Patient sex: M
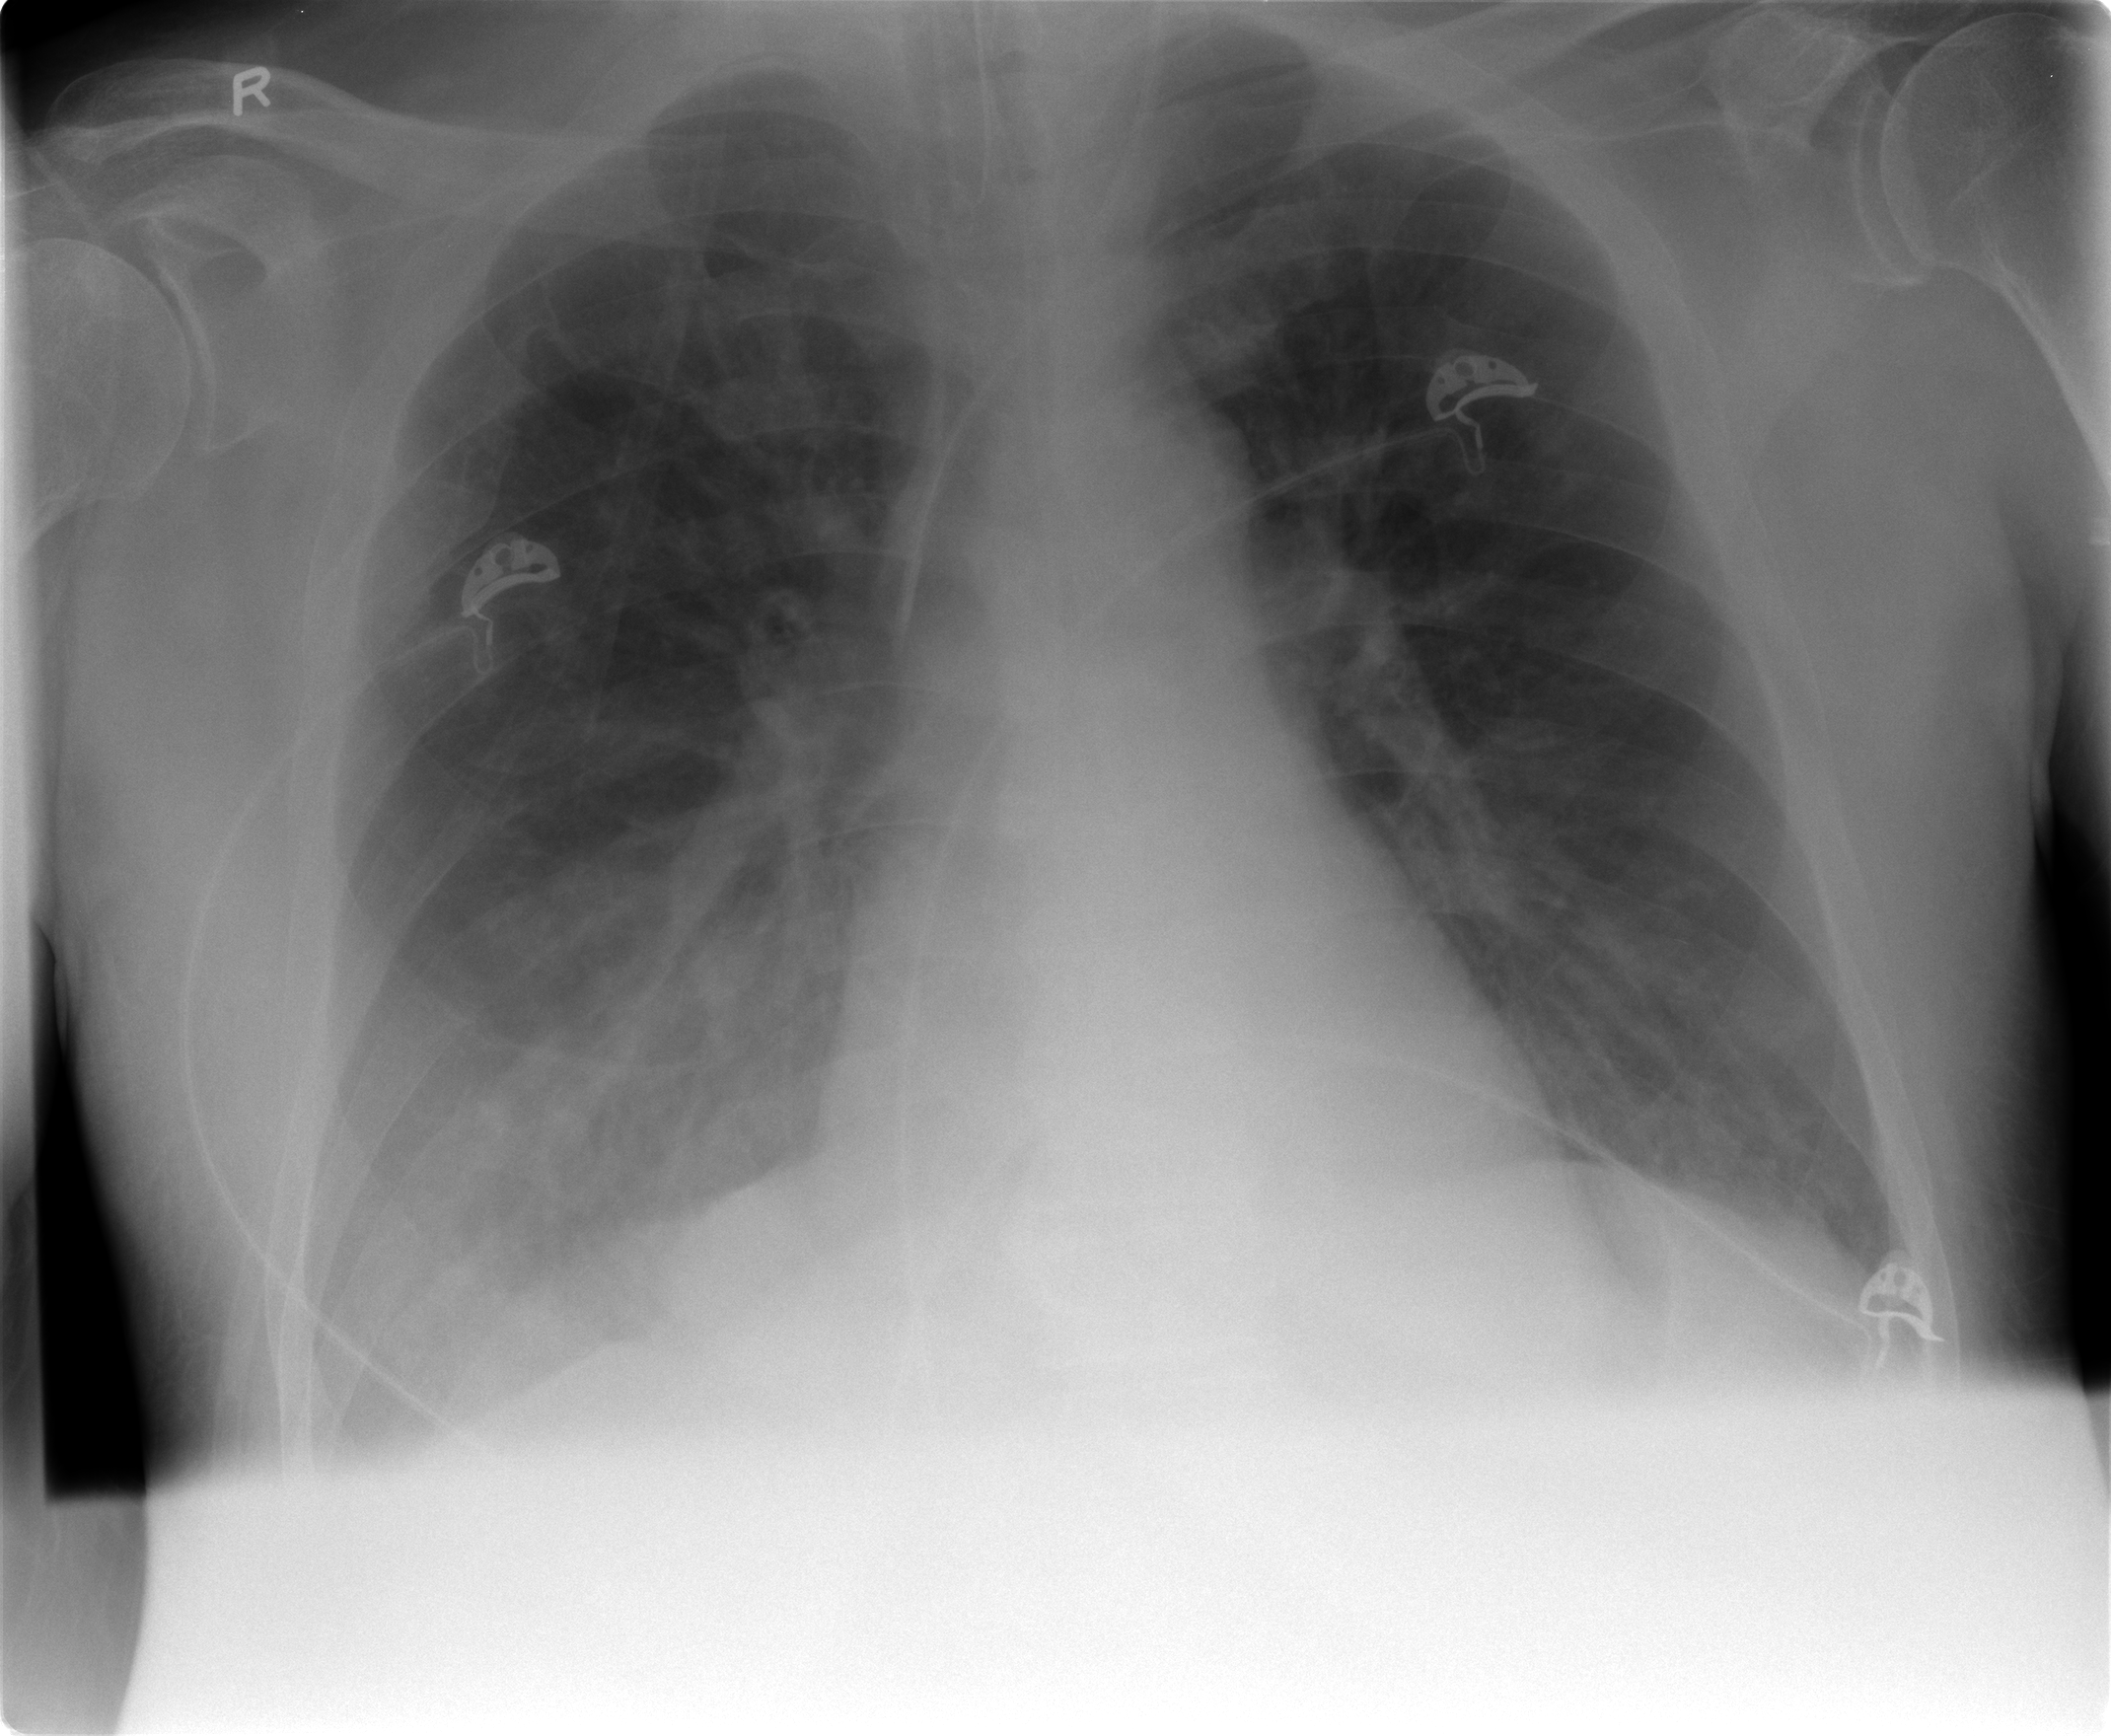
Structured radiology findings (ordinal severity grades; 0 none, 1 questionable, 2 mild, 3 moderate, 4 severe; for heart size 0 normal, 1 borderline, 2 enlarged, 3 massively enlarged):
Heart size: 0
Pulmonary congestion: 2
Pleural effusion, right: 2
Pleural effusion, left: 2
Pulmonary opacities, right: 2
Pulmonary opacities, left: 0
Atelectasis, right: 2
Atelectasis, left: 1